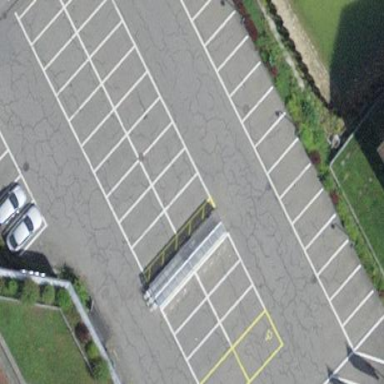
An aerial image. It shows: Parking area with asphalt surface.